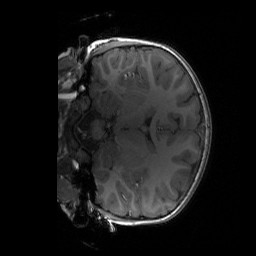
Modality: T1w
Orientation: coronal
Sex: female
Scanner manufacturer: siemens
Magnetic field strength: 3 T
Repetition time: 1.9 s
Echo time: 0.00243 s